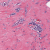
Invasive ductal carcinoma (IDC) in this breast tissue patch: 1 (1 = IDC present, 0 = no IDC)